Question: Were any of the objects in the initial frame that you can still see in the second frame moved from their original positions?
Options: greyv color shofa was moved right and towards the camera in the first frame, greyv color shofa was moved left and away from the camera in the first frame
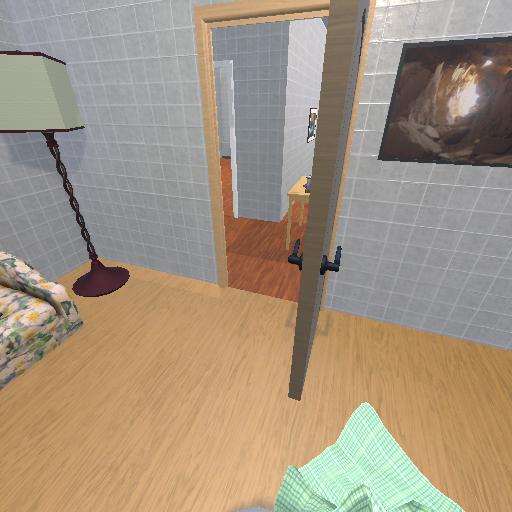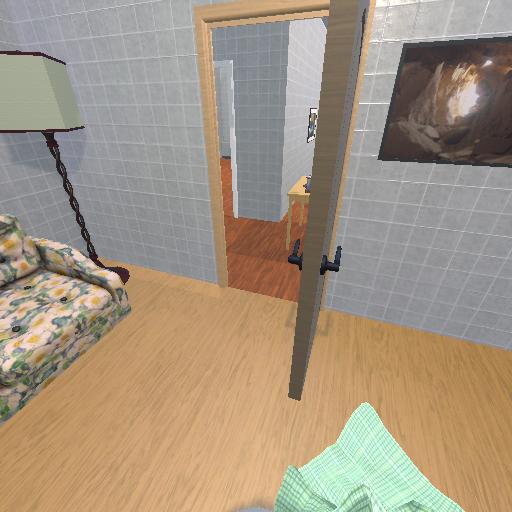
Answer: greyv color shofa was moved right and towards the camera in the first frame